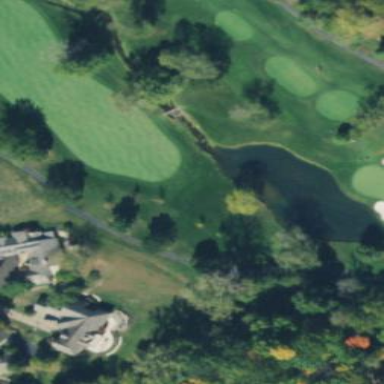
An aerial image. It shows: Water hazard in golf course. The hazard is natural water feature.